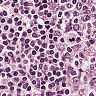
Metastatic tissue present: no